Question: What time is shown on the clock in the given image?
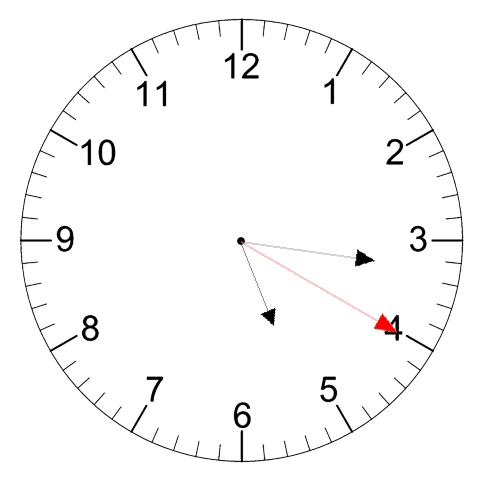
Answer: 05:16:20